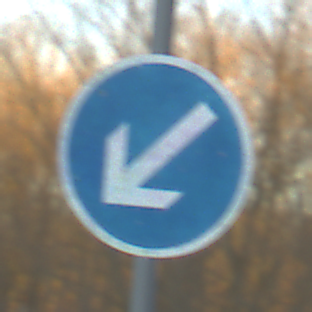
Verkehrszeichen: VorgeschriebeneVorbeifahrtLinks
Umgebung: Outdoor, Nature
Tageszeit: SunriseSunset
Wetter: Clear
Licht: Natural
Jahreszeit: Winter
Kontrast: LowContrast